【题型】解答题　【知识点】立体几何　【难度】medium
如图，在四棱锥$P-ABCD$中，平面$PAB \perp$平面$ABCD$，$PA \perp AB$，$AB \perp BC$，$AB \parallel CD$，$CD=3$，$PA=AB=BC=2$，$E,F$分别满足$\overrightarrow{PE} = \overrightarrow{ED}$、$\overrightarrow{PC} = 3\overrightarrow{PF}$。

(1) 求证：$BC \perp$平面$PAB$；

(2) 求二面角$F-AE-P$的余弦值。
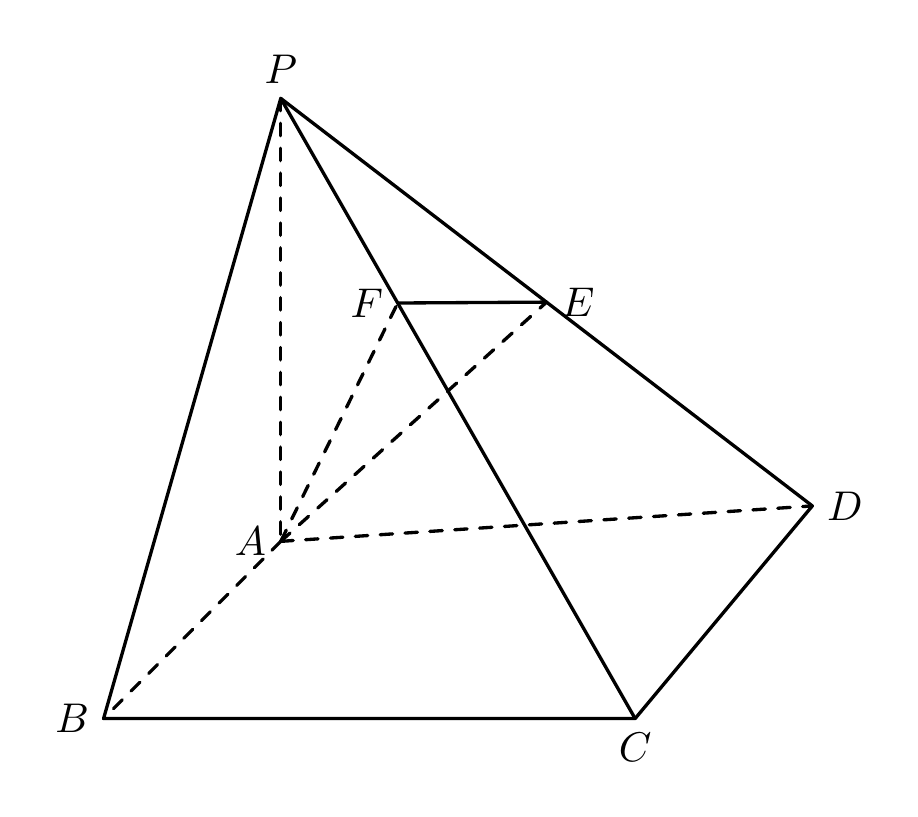
【解答】
【答案】(1) 证明见解析；

(2) $\boldsymbol{\dfrac{8\sqrt{145}}{145}}$

【分析】(1) 由面面垂直的性质可得$PA \perp$平面$ABCD$，再由线面垂直的性质和判断证明结论；

(2) 在$CD$上取$G$，使$DG = \dfrac{1}{3}CD = 1$，根据已知构建合适的空间直角坐标系，标注出相关点坐标，应用向量法求二面角的余弦值。

【详解】(1) 由平面$PAB \perp$平面$ABCD$，平面$PAB \cap$平面$ABCD = AB$，$PA \subset$平面$PAB$，$PA \perp AB$，\\
所以$PA \perp$平面$ABCD$，$BC \subset$平面$ABCD$，则$PA \perp BC$，又$AB \perp BC$，\\
由$PA \cap AB = A$，$PA,AB \subset$平面$PAB$，则$BC \perp$平面$PAB$；

(2) 在$CD$上取$G$，使$DG = \dfrac{1}{3}CD = 1$，则$CG = AB = 2$，而$AB \parallel CD$，则$AB \parallel CG$，\\
所以$ABCG$为平行四边形，则$AG \parallel BC$，又$AB \perp BC$，则$AB \perp AG$，\\
又$PA \perp$平面$ABCD$，则可构建如下图的空间直角坐标系$A-xyz$，\\
则$P(0,0,2)$，$C(2,2,0)$，$D(-1,2,0)$，又$\overrightarrow{PE} = \overrightarrow{ED}$、$\overrightarrow{PC} = 3\overrightarrow{PF}$，\\
所以$E\left(-\dfrac{1}{2},1,1\right)$，$F\left(\dfrac{2}{3},\dfrac{2}{3},\dfrac{4}{3}\right)$，则$\overrightarrow{AE} = \left(-\dfrac{1}{2},1,1\right)$，$\overrightarrow{AF} = \left(\dfrac{2}{3},\dfrac{2}{3},\dfrac{4}{3}\right)$，$\overrightarrow{AP} = (0,0,2)$，

若$\vec{m} = (x,y,z)$是平面$AEF$的一个法向量，则
\[
\begin{cases}
\vec{m} \cdot \overrightarrow{AE} = -\dfrac{1}{2}x + y + z = 0 \\
\vec{m} \cdot \overrightarrow{AF} = \dfrac{2}{3}x + \dfrac{2}{3}y + \dfrac{4}{3}z = 0
\end{cases}
\]
取$x=2$，则$\vec{m} = (2,4,-3)$，

若$\vec{n} = (a,b,c)$是平面$AEP$的一个法向量，则
\[
\begin{cases}
\vec{n} \cdot \overrightarrow{AE} = -\dfrac{1}{2}a + b + c = 0 \\
\vec{n} \cdot \overrightarrow{AP} = 2c = 0
\end{cases}
\]
取$a=2$，则$\vec{n} = (2,1,0)$，

由图，锐二面角$F-AE-P$的余弦值为
\[
|\cos\langle \vec{m},\vec{n} \rangle| = \dfrac{|\vec{m} \cdot \vec{n}|}{|\vec{m}||\vec{n}|} = \dfrac{8}{\sqrt{29} \times \sqrt{5}} = \dfrac{8\sqrt{145}}{145}.
\]

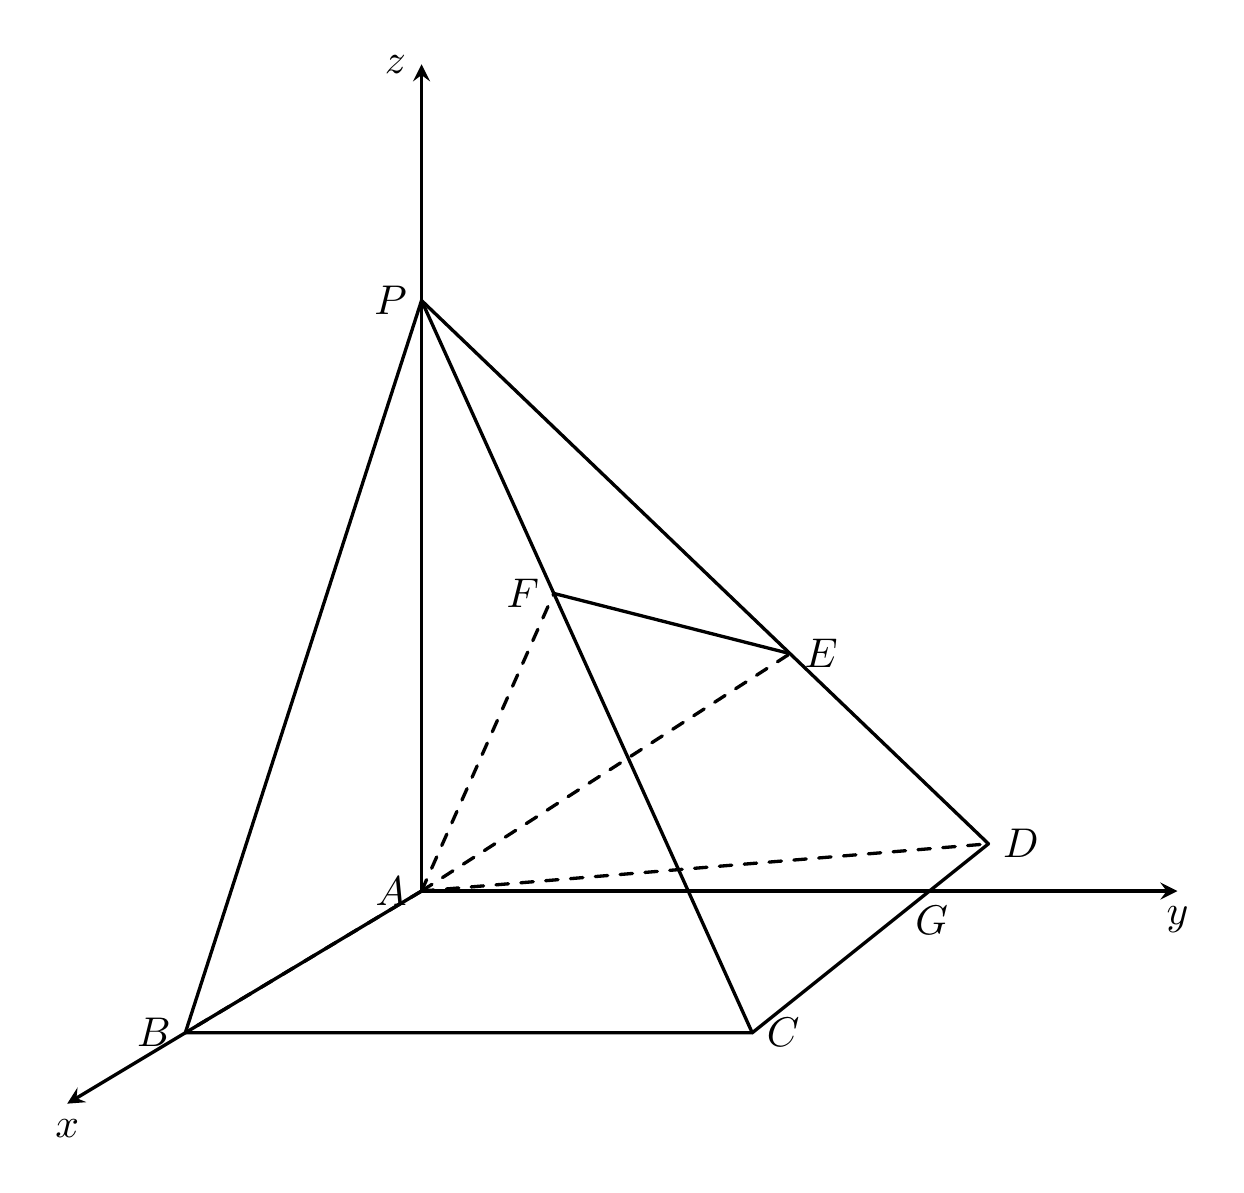